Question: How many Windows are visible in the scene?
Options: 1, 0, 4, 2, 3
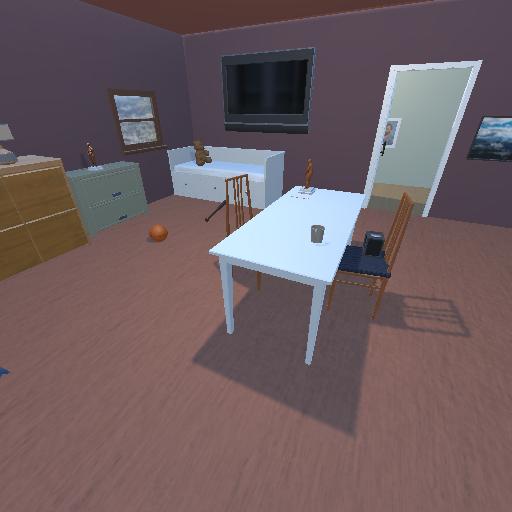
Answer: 1